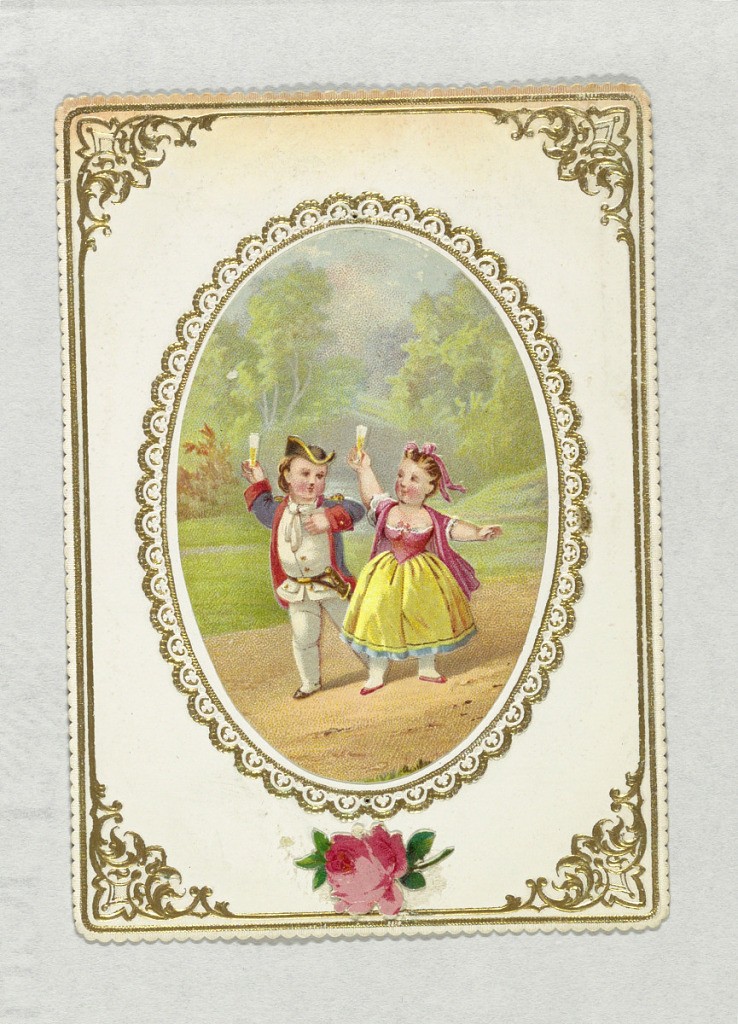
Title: Valentine Greeting
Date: ca. 1825
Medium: Chromolithograph on embossed paper
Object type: Greeting Card
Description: In an oval frame, two children, in eighteenth-century dress, are seen playing in a landscape.